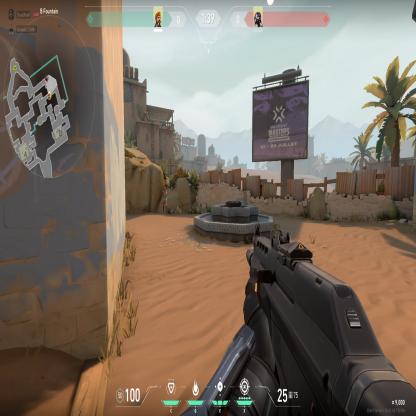
Label: enemy